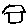
Label: house